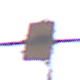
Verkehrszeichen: KFZZulaessigeGesamtmasse3Komma5TOhnePfeilsymbol
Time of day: Midday
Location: Outdoor (Nature)
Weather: Overcast
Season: Autumn
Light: Natural